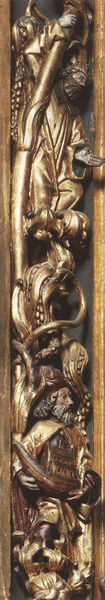
Titel: Hochaltar in der Wallfahrts- und Pfarrkirche St. Wolfgang
Künstler: Michael Pacher
Standort: Sankt Wolfgang am Abersee, Pfarrkirche St. Wolfgang (EU - AUT - Salzkammergut)
Schlagwörter: baum, hand, kopf, mann, menschen, äste, ausschnitt, holz, hut, männer, ornament, bart, gesicht, rahmen, horn, stamm, zweige, gold, pflanze, pflanzen, ranken, skulptur, relief, farbig, schiff, stab, figuren, detail, schmal, verzierung, festhalten, bemalt, foto, vergoldet, ranke, schnitzerei, heiliger, heilige, stange, klettern, schnitzereien, architekturmodell